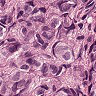
Metastatic tissue present: yes